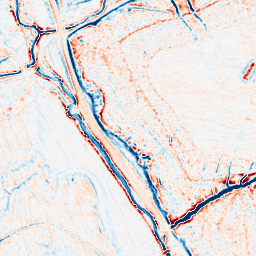
Category: edge_preserving
Decomposition family: anisotropic_diffusion
Decomposition parameters: iterations: 10
kappa: 30
gamma: 0.2
Upsampling method: linear_exact
Upsampling parameters: scale: 2
Upsampling scale: 2